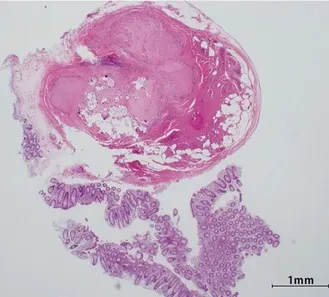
Histological image stained with hematoxylin and eosin revealed the presence of unstructured hyalinized tissue with calcifications within the submucosal tumor, which was observed in approximately 60% of the lesion.
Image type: pathology (h&e)